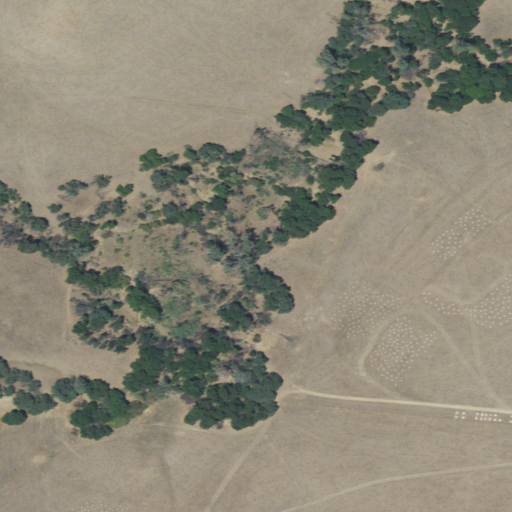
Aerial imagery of valley in California named Parker Canyon containing grassland, shrub, and evergreen forest